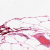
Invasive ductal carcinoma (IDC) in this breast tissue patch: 0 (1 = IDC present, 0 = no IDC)